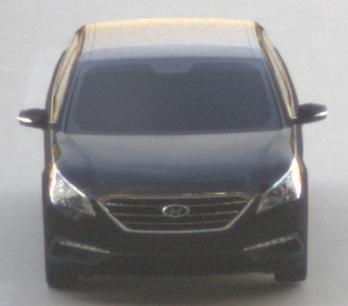
Make: Hyundai
Model: Sonata
Detailed model: Gen. 7
Model produced from: 2015
Model produced until: 2017
Doors: 4
Color: black
Road condition: dry road
Daytime: morning or afternoon
Contrast: medium contrast